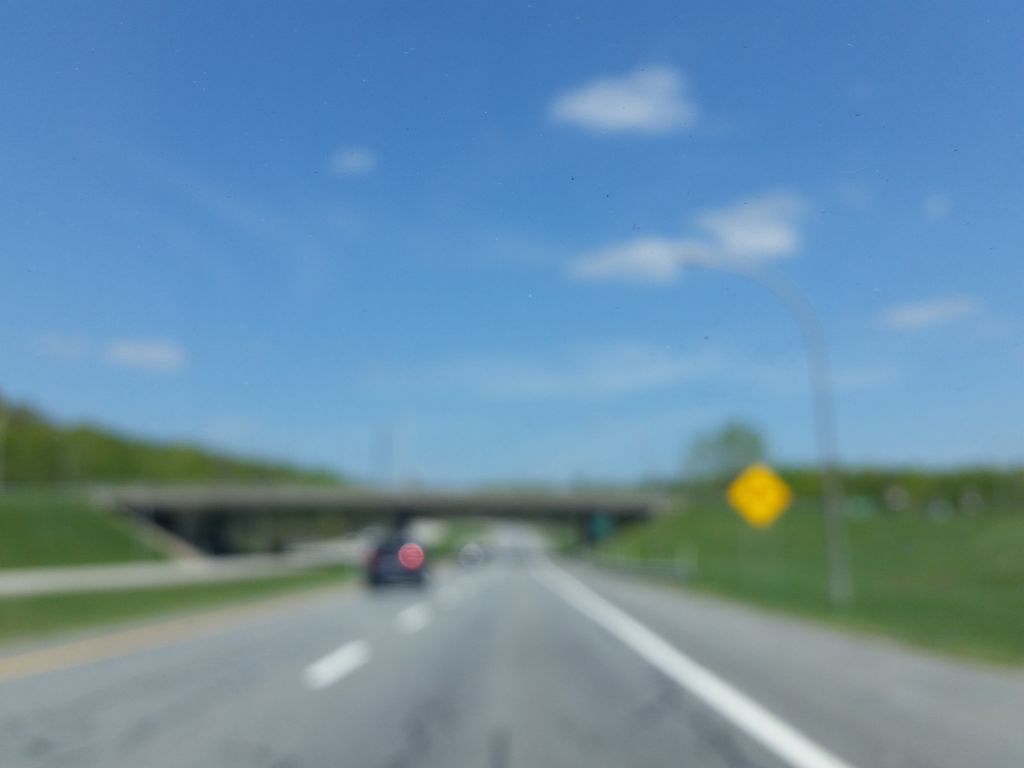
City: ottawa-gatineau